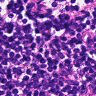
Metastatic tissue present: no